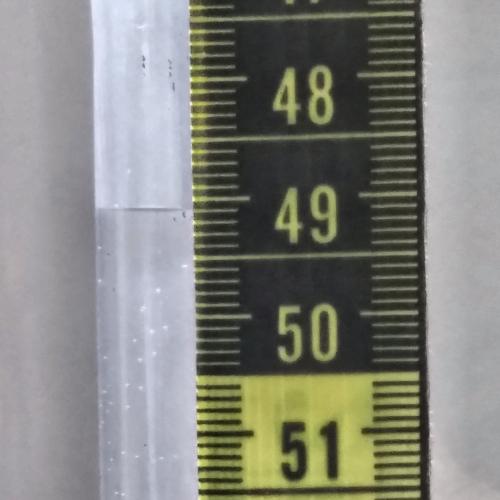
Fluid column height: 49.1 cm